Question: I have a application in which I am using socket programming , having this(image) scenario.

Where number of clients will try to connect Broadcast server.
Now here I am managing load through LVS(Load balancer). so as a example shown in image, suppose 200 clients will wish to login for broadcast they will be distributed as 100 users on server 1 and another 100 users on server 2.clients will get connected to servers using TCP connection.
Now I am maintaining user information on server side in arraylist which will be stored in heap memory,Now the problem is if client wish to broadcast to all logged in users, but that particular client is logged in server 1. and so client will not be able to broadcast another 100 users from server 2. Because both ther servers are unaware about each others state.
please suggest me to solve this scenario by whatever means you want.
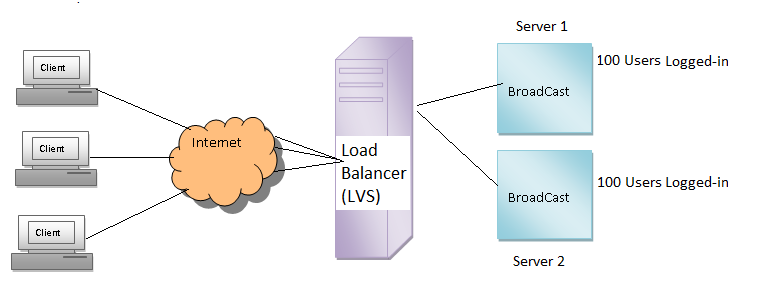
Answer: Have the two servers log in to each other and arrange for broadcasts to be forwarded to the other server and then on to that server's clients.